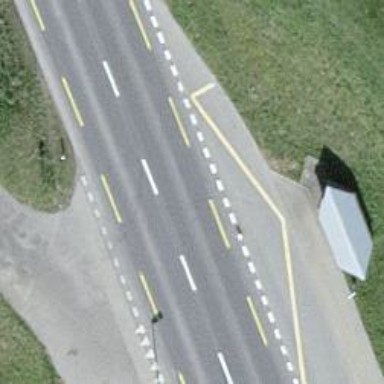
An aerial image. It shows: Primary road with asphalt surface and designated cycle lane.